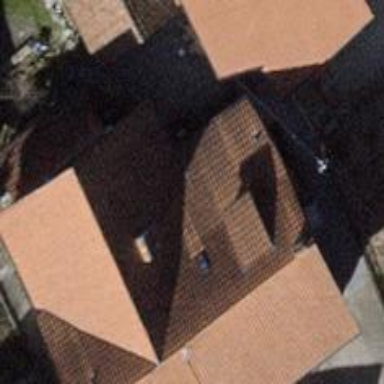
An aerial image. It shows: Semidetached house with gabled roof.